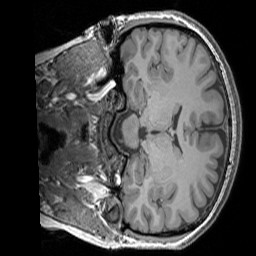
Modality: T1w
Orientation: coronal
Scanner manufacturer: siemens
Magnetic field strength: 3 T
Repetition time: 1.83 s
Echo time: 0.00303 s